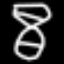
Label: hourglass